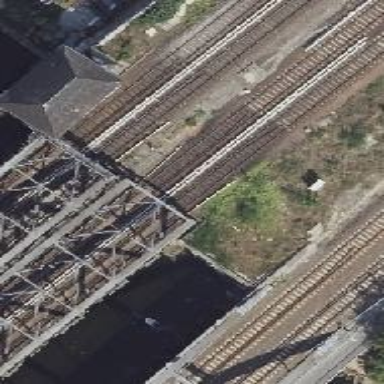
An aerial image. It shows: Truss bridge carrying electrified light rail tracks.